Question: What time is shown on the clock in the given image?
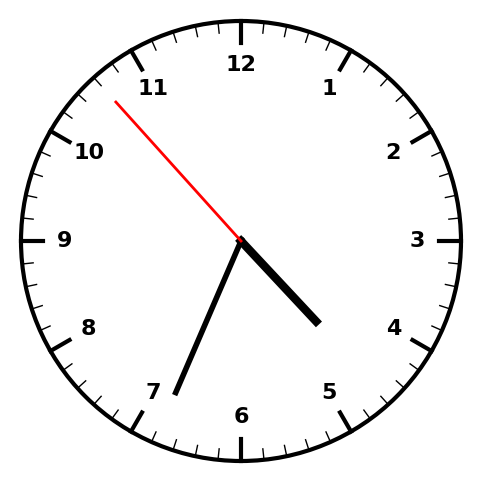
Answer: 04:33:53